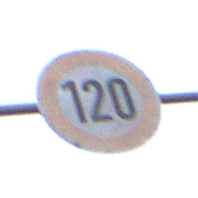
Verkehrszeichen: Geschwindigkeit120
Umgebung: Outdoor, Nature
Tageszeit: SunriseSunset
Wetter: Overcast
Licht: Natural
Jahreszeit: NotSpecified
Kontrast: LowContrast